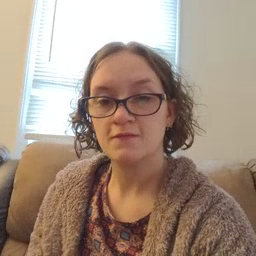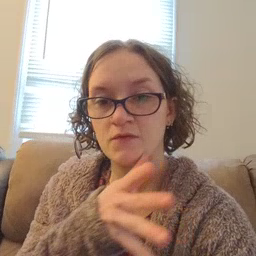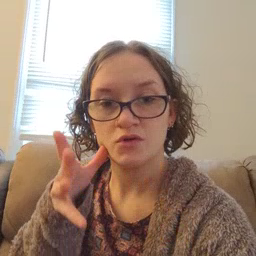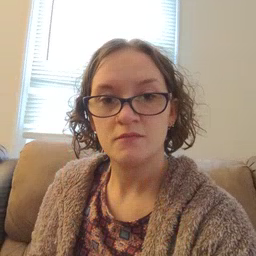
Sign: farm